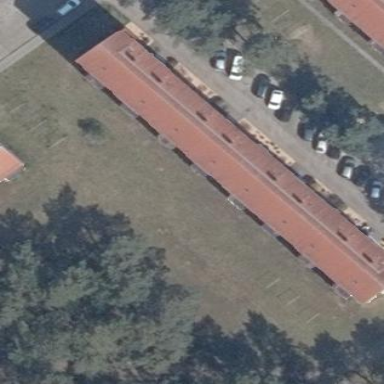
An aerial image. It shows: Residential building.